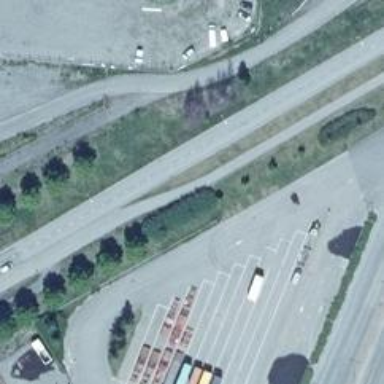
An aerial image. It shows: Asphalt cycleway.